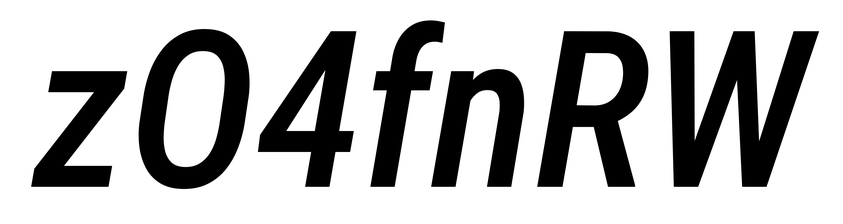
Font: Roboto-Italic_Condensed_Medium_Italic